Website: ulta-beauty
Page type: billing-address
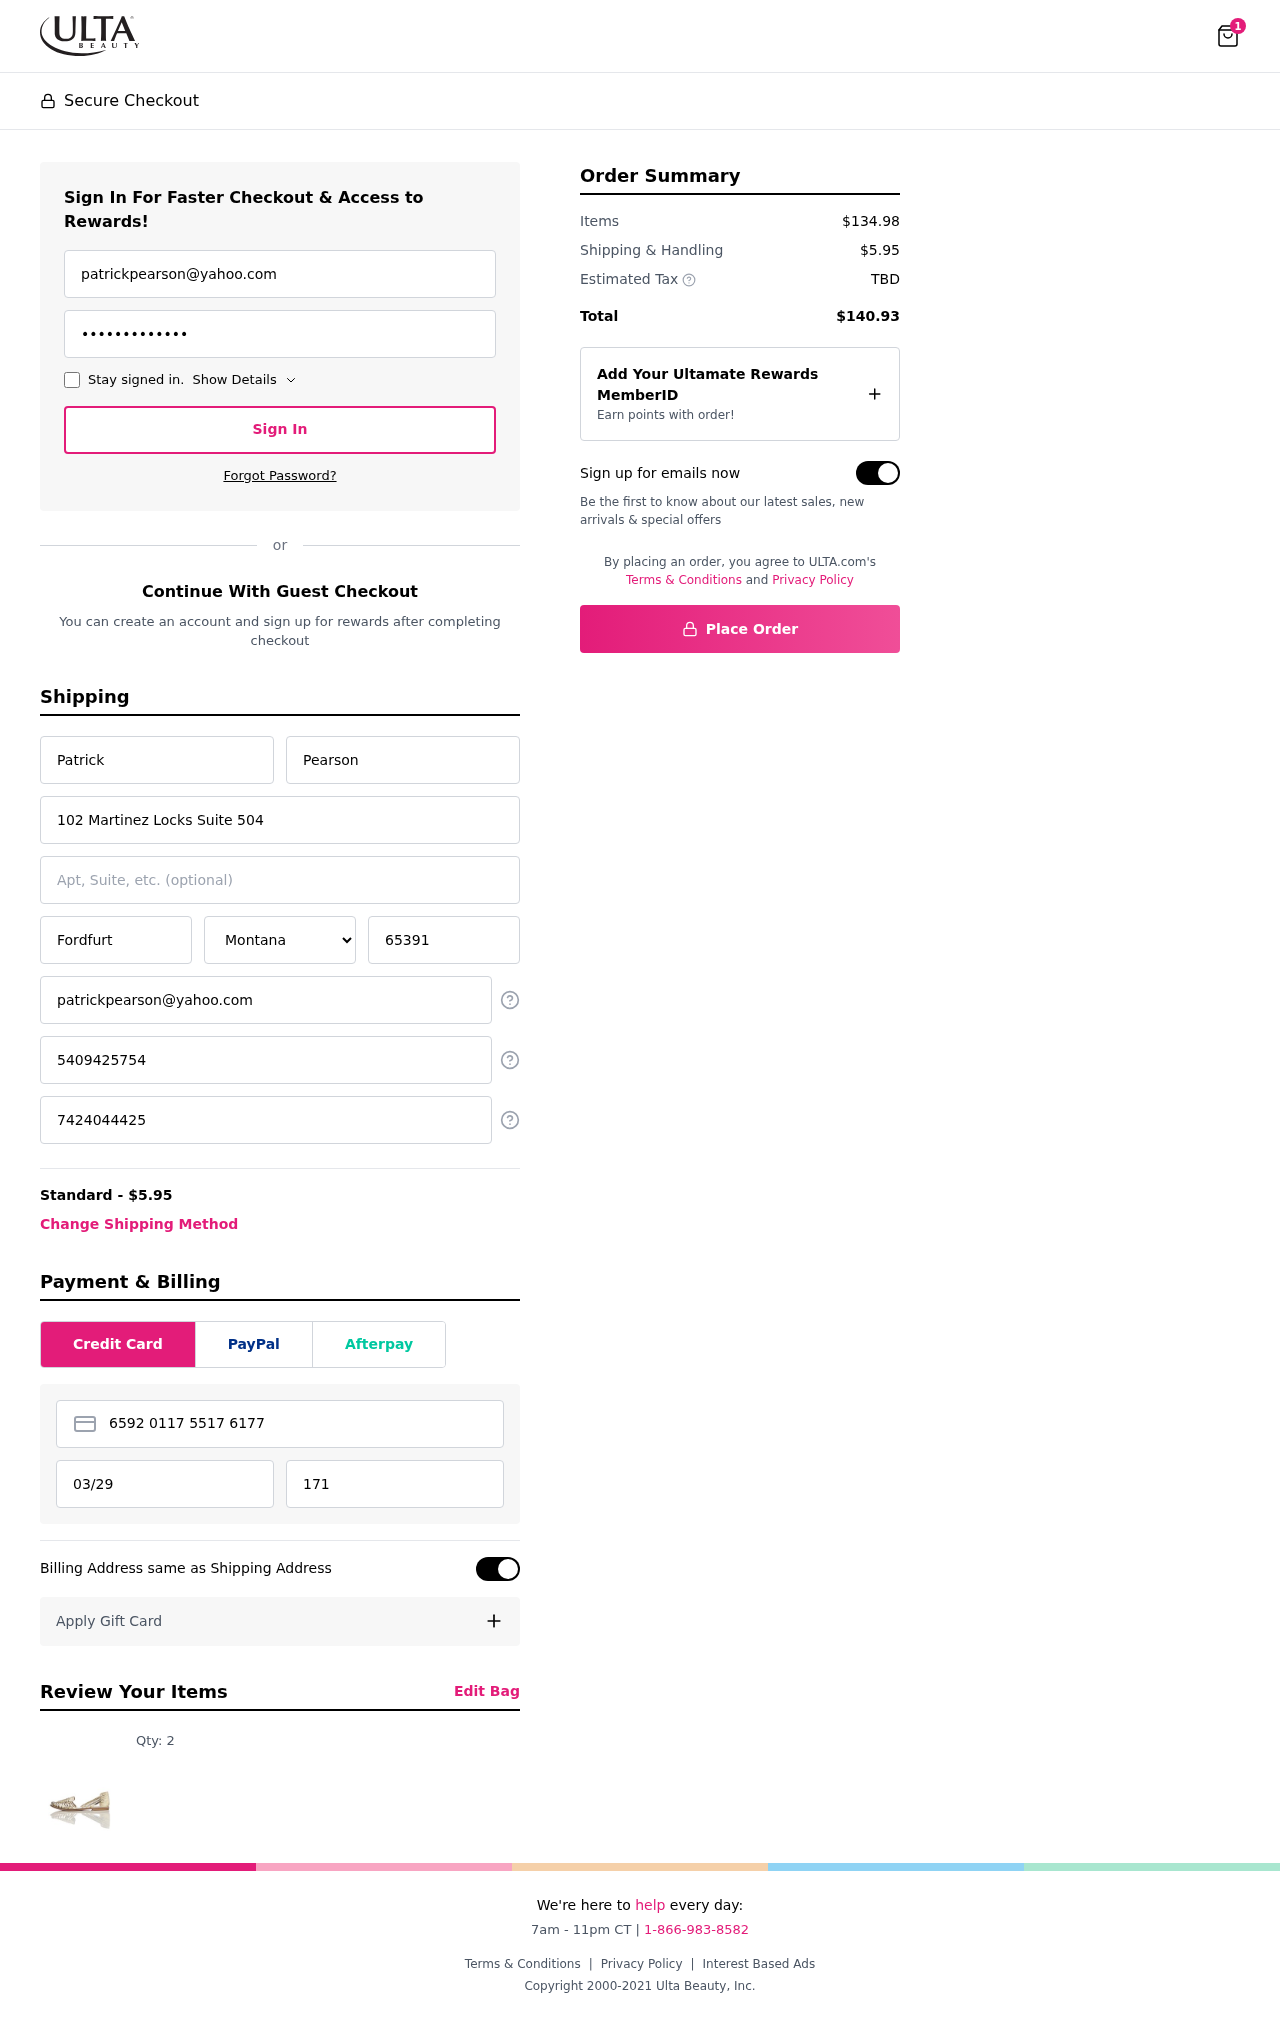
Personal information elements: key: PII_STATE
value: Montana
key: PII_EMAIL
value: patrickpearson@yahoo.com
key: PII_FIRSTNAME
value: Patrick
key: PII_LASTNAME
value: Pearson
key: PII_STREET
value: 102 Martinez Locks Suite 504
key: PII_CITY
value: Fordfurt
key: PII_POSTCODE
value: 65391
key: PII_PHONE
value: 5409425754
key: PII_ALT_PHONE
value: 7424044425
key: PII_CARD_NUMBER
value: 6592 0117 5517 6177
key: PII_CARD_EXPIRY
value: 03/29
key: PII_CARD_CVV
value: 171
Product elements: key: PRODUCT1_QUANTITY
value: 2
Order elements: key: ORDER_NUM_ITEMS
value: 1
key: ORDER_SHIPPING_COST
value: $5.95
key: ORDER_SUBTOTAL
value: $134.98
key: ORDER_TOTAL
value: $140.93